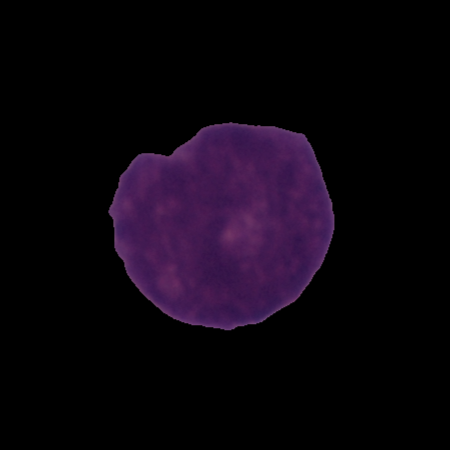
Label: cancer